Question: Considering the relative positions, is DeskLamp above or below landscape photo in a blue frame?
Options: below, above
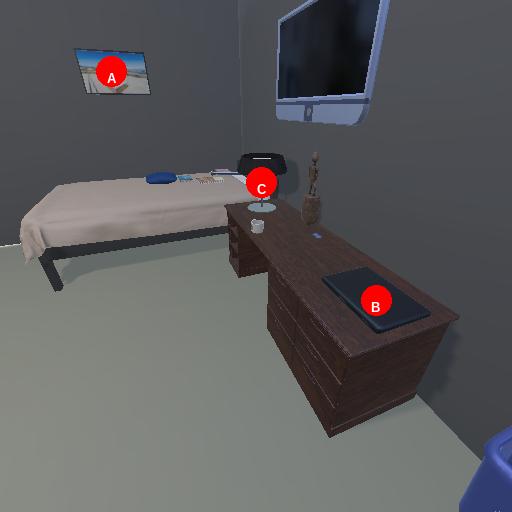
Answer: below